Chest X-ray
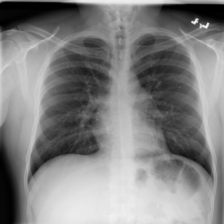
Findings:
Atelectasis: negative
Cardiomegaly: negative
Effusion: negative
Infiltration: negative
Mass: negative
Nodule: negative
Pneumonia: negative
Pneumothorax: negative
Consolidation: negative
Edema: negative
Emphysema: negative
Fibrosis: negative
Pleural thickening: negative
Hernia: negative